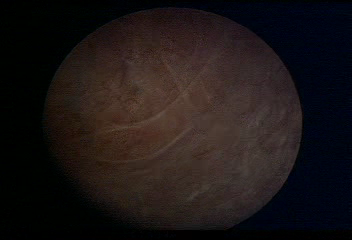
Modality: WLC
Class: Normal mucosa
Bladder cancer association: No